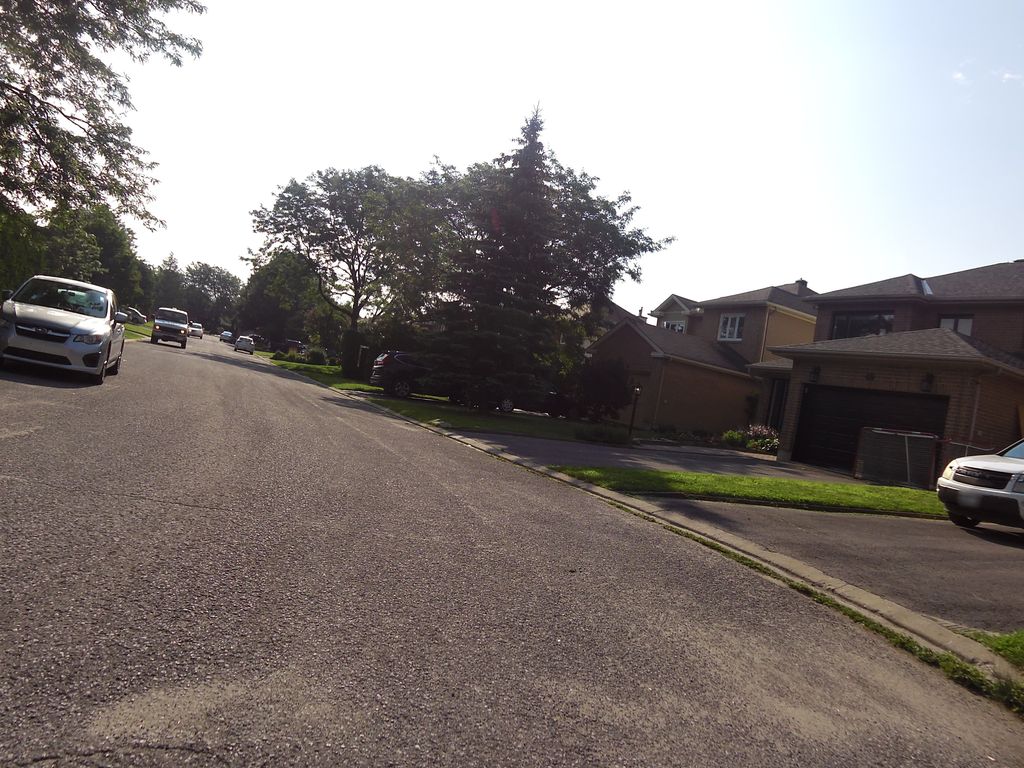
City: ottawa-gatineau